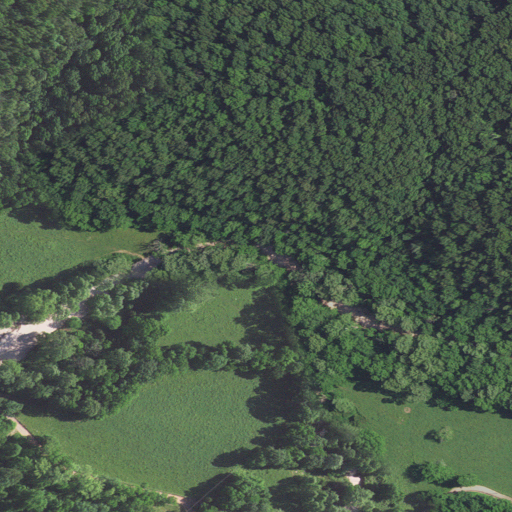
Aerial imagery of valley in Missouri named Pigeon Roost Hollow containing deciduous forest, pasture, grassland, and open development